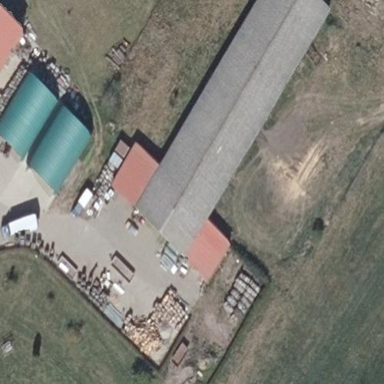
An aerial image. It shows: Cowshed building.